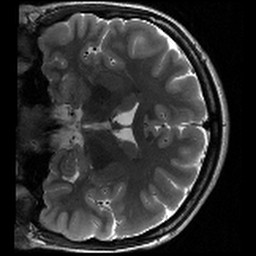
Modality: T2w
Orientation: coronal
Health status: healthy
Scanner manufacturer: siemens
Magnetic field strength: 3 T
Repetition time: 8.02 s
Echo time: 0.08 s